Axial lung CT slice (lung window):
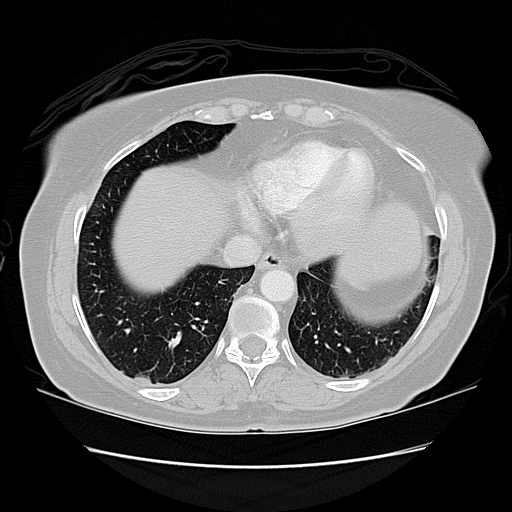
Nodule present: no